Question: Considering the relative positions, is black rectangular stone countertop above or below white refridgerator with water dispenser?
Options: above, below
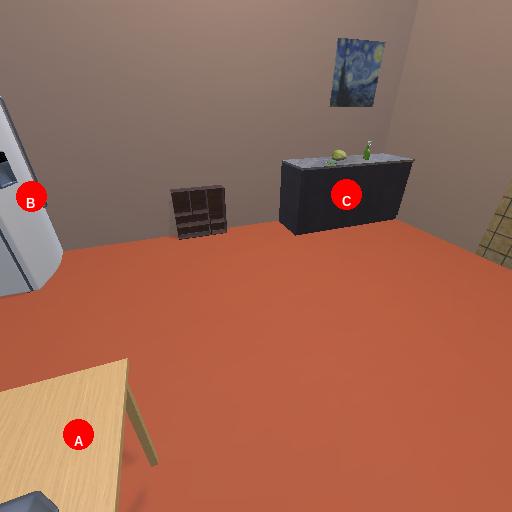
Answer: above